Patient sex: F
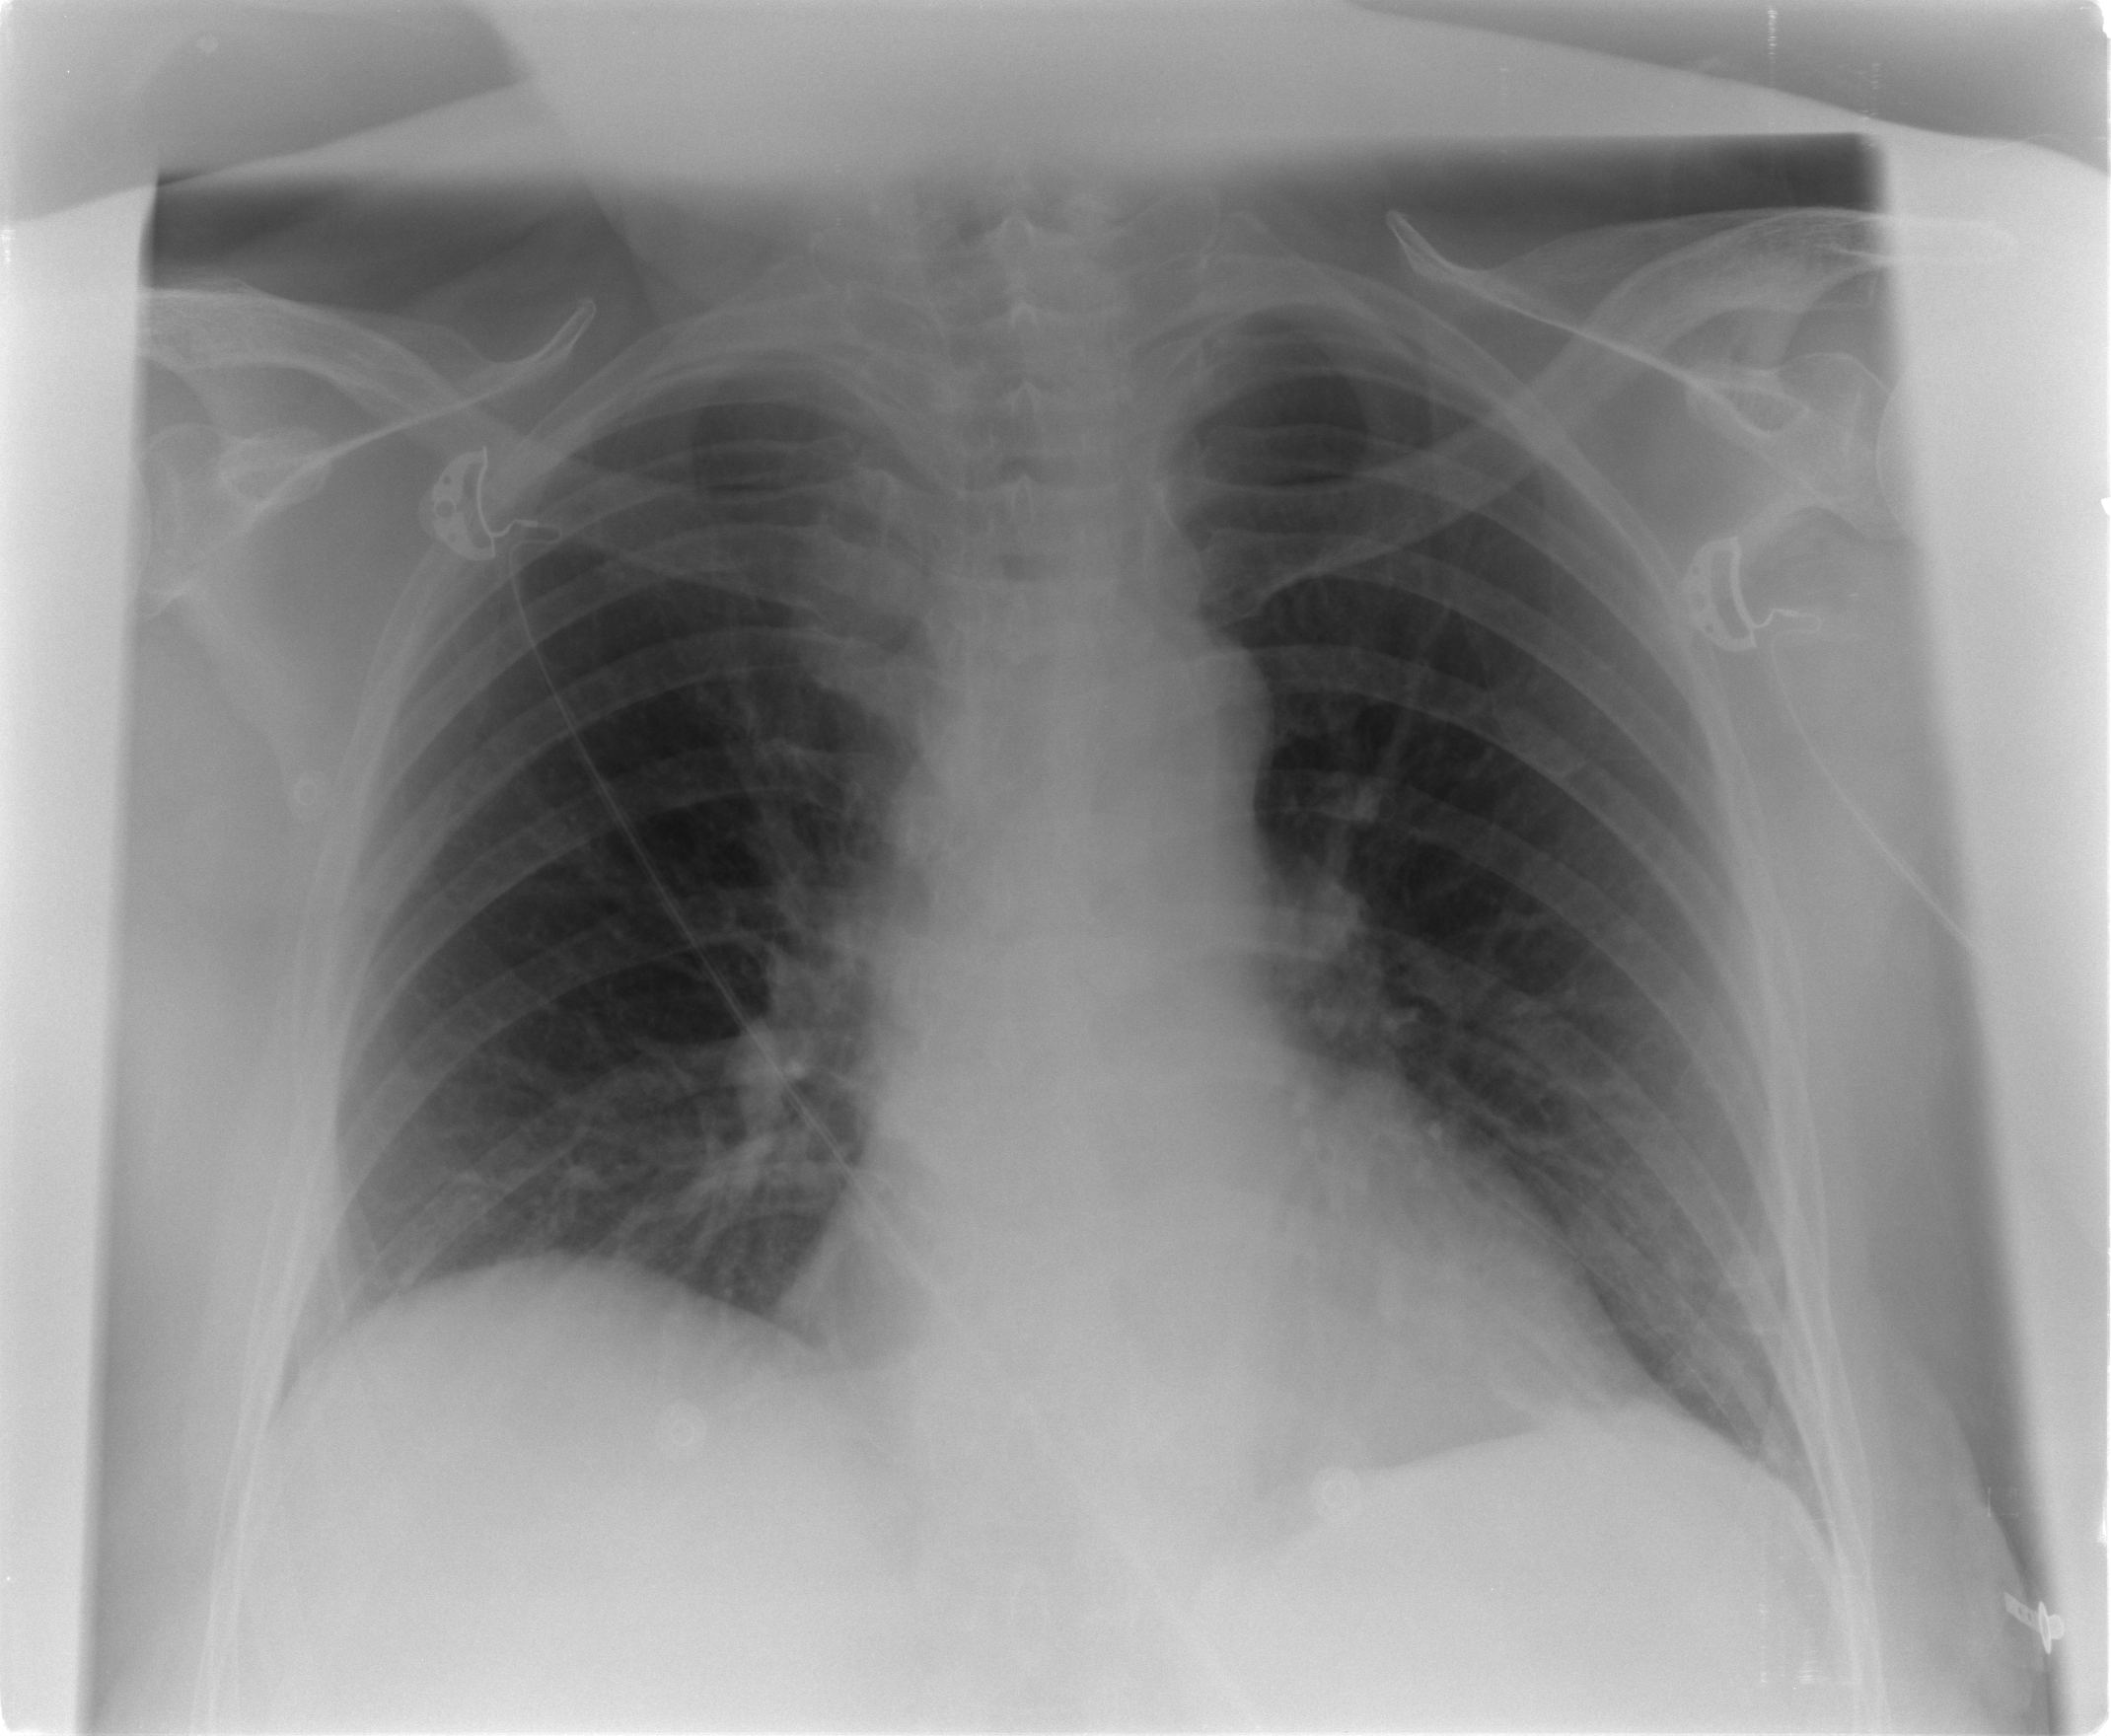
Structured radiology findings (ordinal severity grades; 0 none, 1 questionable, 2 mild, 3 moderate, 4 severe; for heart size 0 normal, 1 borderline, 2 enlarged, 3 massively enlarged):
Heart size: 0
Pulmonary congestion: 2
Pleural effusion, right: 0
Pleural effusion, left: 0
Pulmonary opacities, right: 0
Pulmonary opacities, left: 0
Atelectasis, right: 0
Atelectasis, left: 0